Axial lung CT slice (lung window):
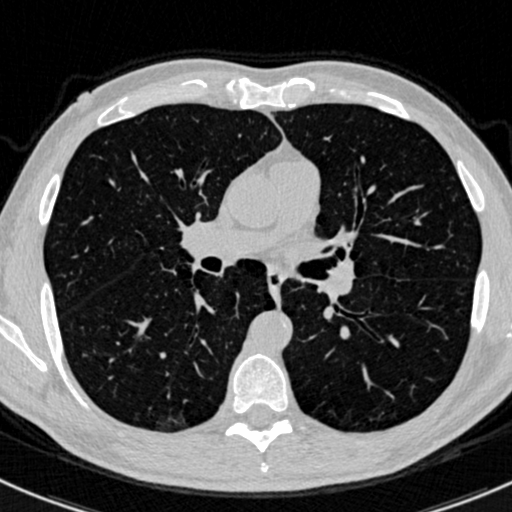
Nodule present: no